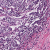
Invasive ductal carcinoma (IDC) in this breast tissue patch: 1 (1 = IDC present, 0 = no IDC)